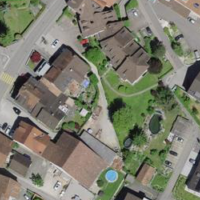
EUNIS habitat code: 54
Species observed at this site:
Cerastium tomentosum